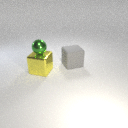
large yellow metal cube to the left of large gray rubber cube